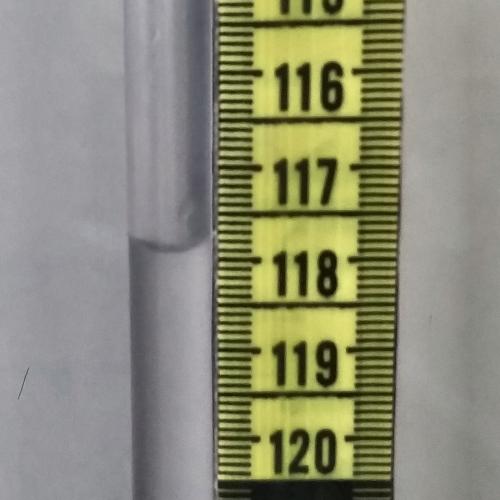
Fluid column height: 117.9 cm